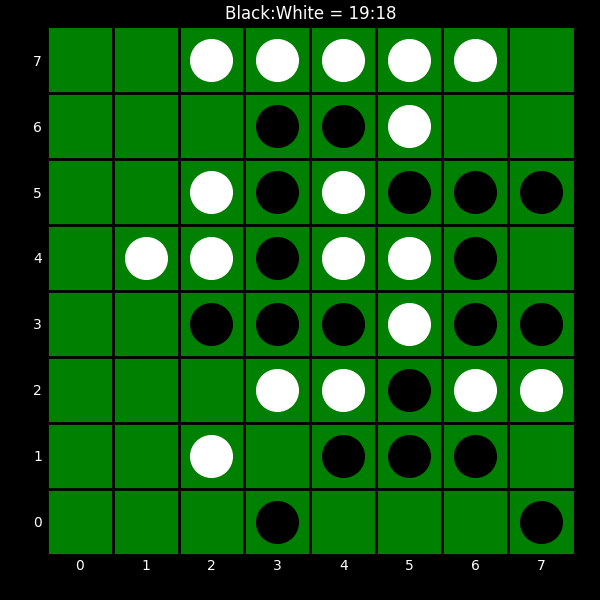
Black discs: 19
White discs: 18